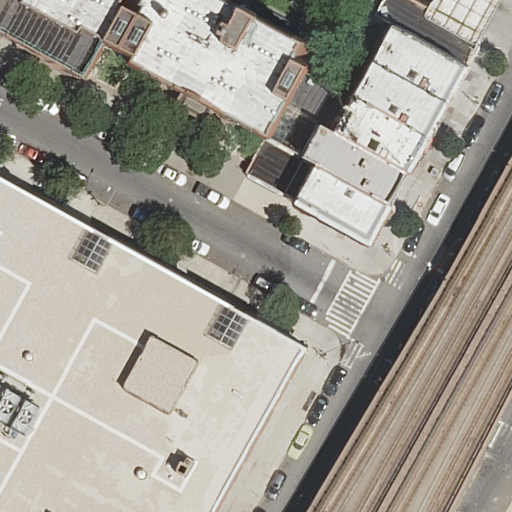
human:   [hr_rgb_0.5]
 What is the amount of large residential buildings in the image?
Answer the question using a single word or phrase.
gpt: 0

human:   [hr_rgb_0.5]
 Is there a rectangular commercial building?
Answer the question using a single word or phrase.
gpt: no

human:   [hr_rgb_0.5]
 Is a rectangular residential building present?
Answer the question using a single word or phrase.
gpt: yes

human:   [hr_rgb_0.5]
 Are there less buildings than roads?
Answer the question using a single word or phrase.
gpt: no

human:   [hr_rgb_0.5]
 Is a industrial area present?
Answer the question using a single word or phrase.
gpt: no

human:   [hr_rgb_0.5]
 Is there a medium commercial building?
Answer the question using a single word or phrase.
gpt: no

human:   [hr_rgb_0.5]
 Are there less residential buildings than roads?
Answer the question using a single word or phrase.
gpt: no

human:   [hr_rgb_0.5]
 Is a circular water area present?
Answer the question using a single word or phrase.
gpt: no

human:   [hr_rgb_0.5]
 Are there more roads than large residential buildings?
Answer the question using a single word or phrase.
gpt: yes

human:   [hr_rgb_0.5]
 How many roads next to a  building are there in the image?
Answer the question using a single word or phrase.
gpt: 3

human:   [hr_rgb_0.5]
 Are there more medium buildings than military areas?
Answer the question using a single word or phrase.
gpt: yes

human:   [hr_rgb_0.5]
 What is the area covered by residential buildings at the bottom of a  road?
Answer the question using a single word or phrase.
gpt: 472m2

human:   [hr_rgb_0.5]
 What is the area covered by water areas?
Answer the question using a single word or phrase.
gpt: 0m2

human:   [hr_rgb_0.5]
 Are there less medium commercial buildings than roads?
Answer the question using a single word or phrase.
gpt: yes

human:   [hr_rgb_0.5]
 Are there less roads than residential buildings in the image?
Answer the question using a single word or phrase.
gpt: yes

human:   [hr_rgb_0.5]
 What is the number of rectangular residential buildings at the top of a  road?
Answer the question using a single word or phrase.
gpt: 8

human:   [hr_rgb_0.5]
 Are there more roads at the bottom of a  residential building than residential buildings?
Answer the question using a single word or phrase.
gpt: no

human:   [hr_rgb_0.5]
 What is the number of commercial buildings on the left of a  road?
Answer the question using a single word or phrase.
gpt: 0

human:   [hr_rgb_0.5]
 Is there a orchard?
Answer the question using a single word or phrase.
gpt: no

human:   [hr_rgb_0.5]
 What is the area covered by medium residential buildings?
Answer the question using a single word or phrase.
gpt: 1434m2

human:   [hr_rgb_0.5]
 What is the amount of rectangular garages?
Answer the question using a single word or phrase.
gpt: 0

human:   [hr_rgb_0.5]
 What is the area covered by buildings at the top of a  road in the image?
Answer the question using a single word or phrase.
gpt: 1010m2

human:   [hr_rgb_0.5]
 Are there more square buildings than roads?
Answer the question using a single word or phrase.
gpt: no

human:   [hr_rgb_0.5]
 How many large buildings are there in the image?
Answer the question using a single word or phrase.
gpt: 0

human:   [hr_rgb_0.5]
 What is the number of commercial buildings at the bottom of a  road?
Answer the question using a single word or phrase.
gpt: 0

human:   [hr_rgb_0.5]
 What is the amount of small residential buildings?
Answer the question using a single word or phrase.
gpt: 2

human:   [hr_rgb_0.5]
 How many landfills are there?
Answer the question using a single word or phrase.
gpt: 0

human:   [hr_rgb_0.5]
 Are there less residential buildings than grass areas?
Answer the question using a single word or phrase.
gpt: no

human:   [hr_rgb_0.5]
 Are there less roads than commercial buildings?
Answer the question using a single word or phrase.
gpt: no

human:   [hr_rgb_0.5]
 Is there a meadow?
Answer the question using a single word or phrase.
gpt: no

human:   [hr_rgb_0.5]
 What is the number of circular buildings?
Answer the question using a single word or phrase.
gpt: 0

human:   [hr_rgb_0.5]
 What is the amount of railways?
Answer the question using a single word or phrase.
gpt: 0

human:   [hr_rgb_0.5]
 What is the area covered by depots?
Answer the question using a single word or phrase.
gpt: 0m2

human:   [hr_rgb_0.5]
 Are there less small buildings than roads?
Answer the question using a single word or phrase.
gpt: yes

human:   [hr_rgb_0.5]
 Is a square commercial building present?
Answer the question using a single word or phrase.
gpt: no

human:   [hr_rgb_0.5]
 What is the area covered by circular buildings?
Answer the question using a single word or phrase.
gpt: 0m2